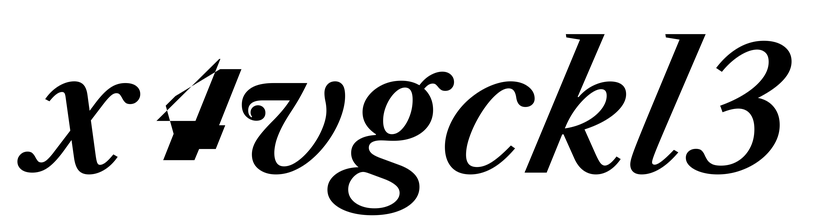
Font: LibreCaslonText-Italic_SemiBold_Italic